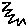
Label: zigzag